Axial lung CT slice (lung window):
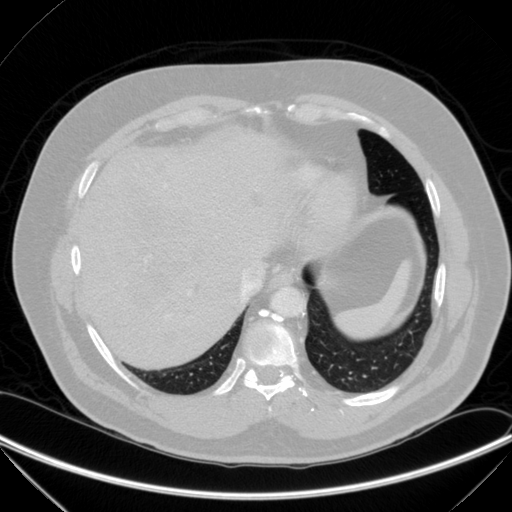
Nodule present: no